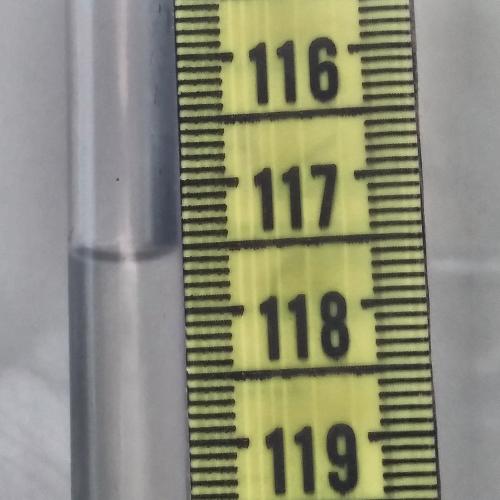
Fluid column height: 117.5 cm